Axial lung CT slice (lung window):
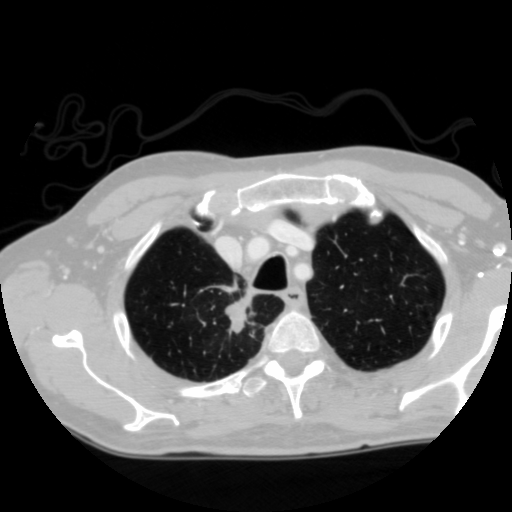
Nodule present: no